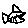
Label: fish